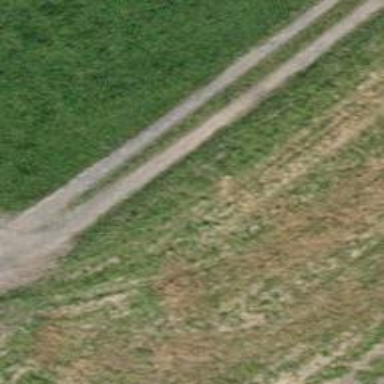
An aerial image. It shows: Track road with grade3 tracktype.